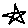
Label: star